Question: I want to extract weekday using the 'weekdays' function.

But unfortunately I get my results in Hebrew.
How can I change this?
I prefer to change it to English. If this is not possible, I would prefer to convert them to numbers.
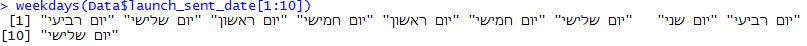
Answer: You should change your locale to the desired language/region.
For example changing it to English can be done with:
'''
Sys.setlocale(category = "LC_ALL", locale = "English_United States.1252")
'''